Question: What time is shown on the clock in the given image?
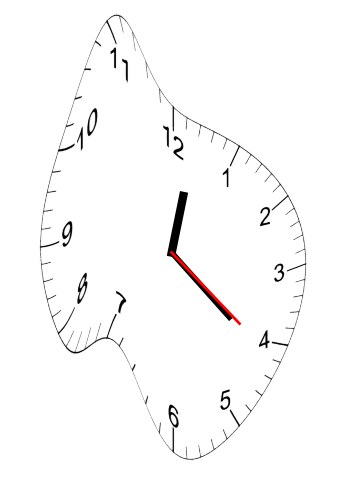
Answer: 12:21:21